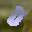
Label: 0